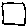
Label: square